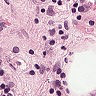
Metastatic tissue present: yes